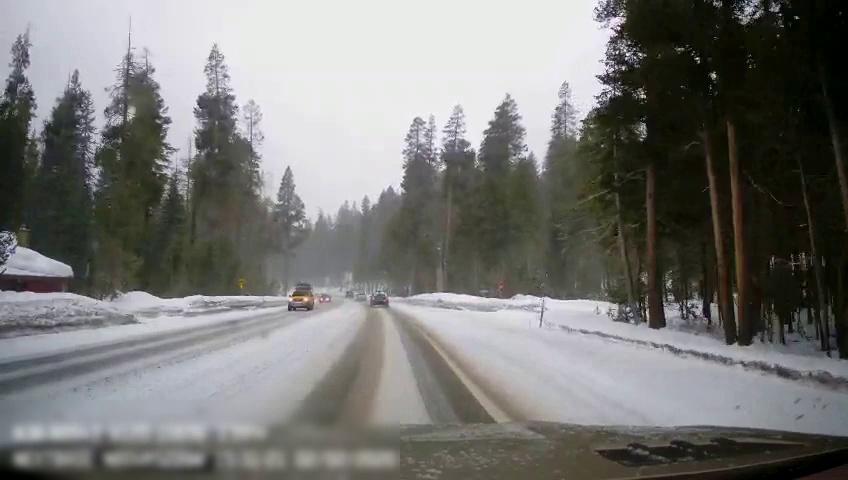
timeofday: Day
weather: Snowy
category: Drivable Space
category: Vehicles | SUV
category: Vehicles | Car
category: Vehicles | Car
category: Vehicles | SUV